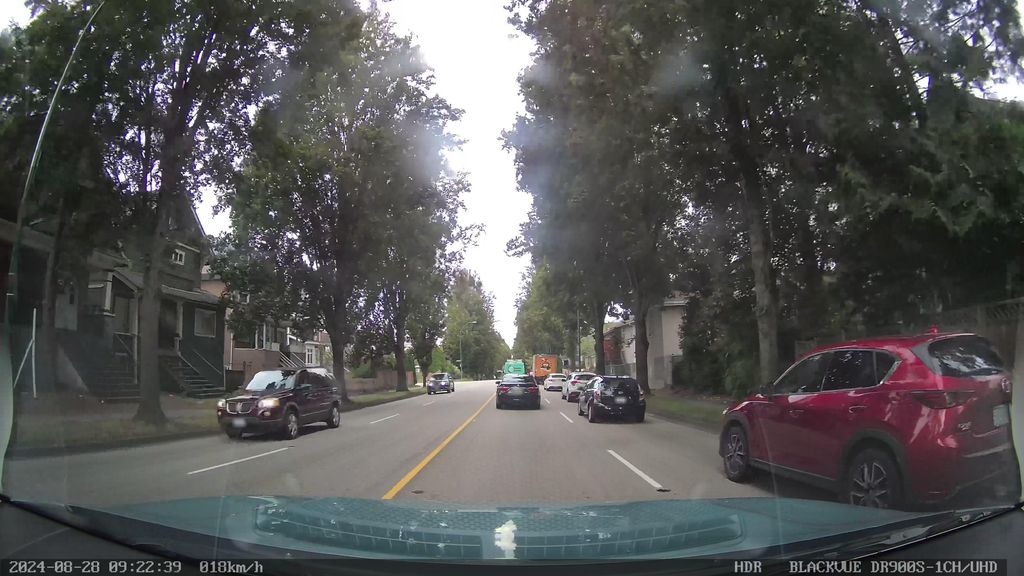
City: vancouver